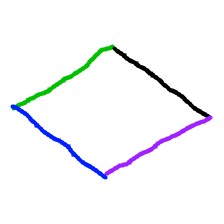
Shape: rhombus